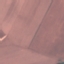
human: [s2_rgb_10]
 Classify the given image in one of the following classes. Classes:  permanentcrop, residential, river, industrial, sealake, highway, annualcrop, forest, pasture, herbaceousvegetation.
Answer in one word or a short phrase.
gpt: AnnualCrop